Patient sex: M
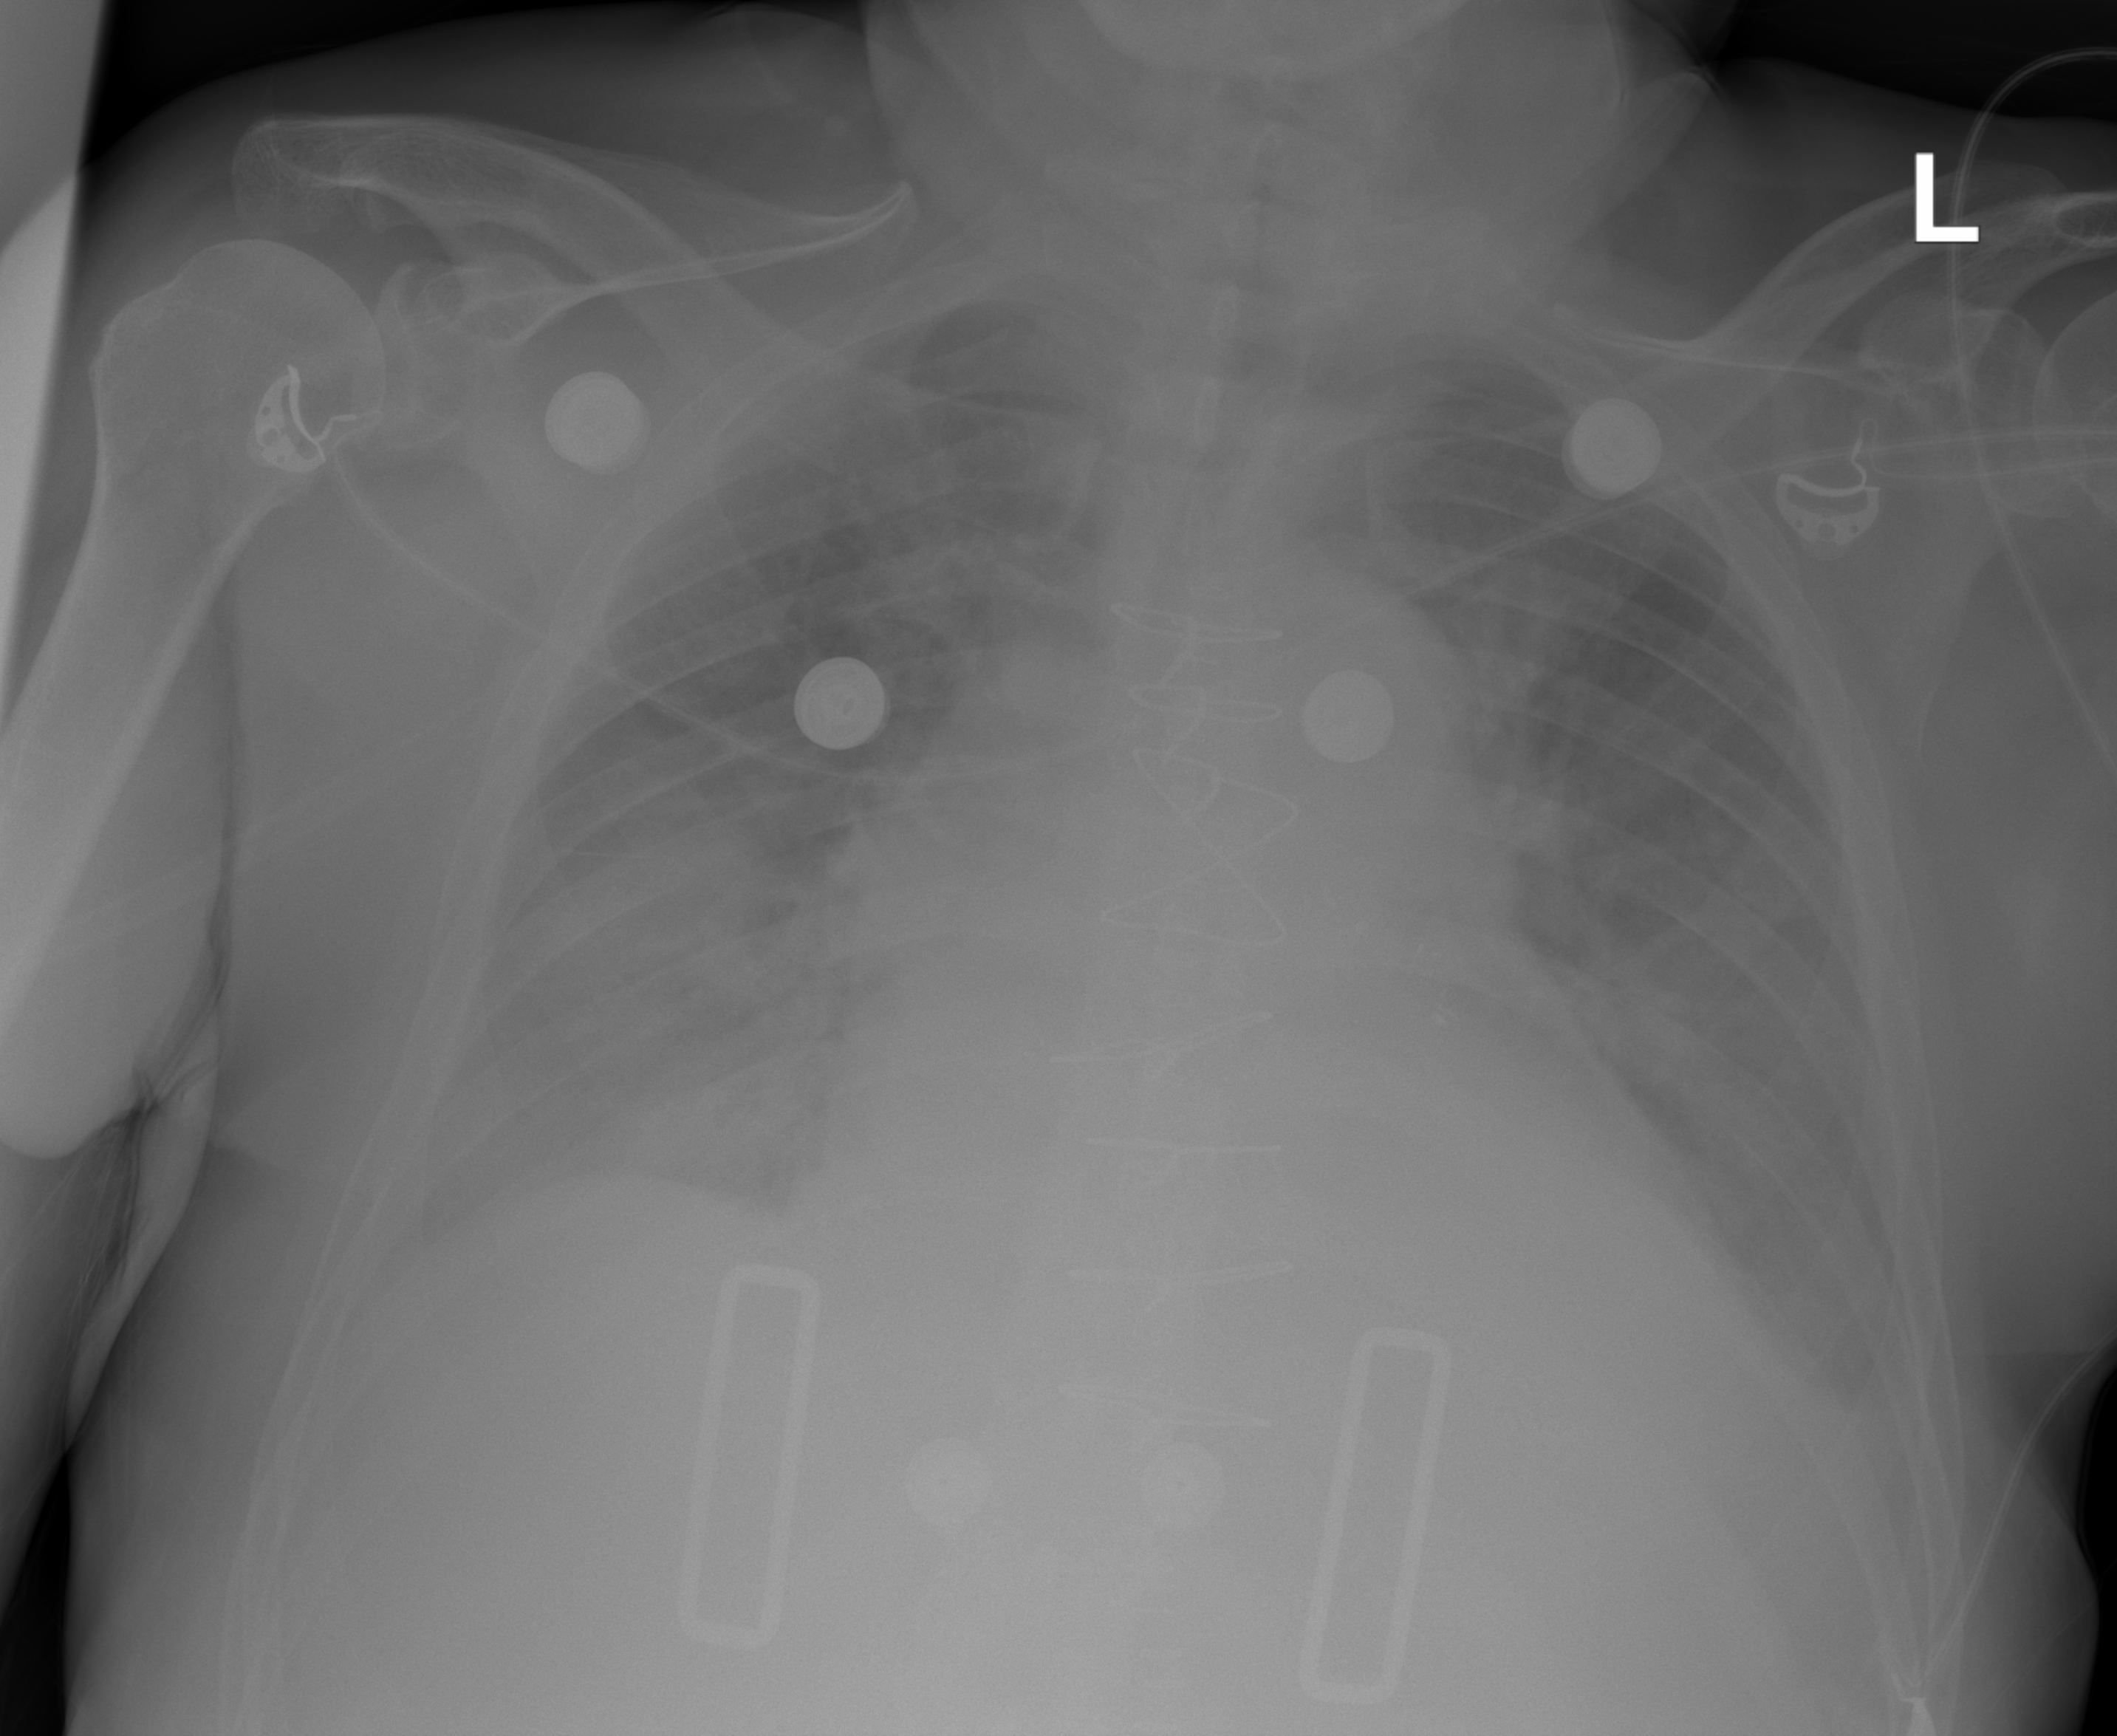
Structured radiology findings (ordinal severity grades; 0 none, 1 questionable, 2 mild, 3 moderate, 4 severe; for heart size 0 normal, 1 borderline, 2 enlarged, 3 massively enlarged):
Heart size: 2
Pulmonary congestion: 2
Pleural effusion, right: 0
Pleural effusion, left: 2
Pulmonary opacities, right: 2
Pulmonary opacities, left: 2
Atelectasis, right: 0
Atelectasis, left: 2